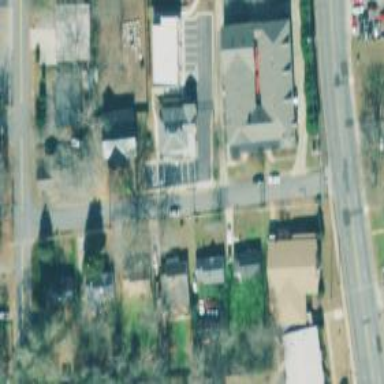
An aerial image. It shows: Residential road with asphalt surface and sidewalk on the left side.